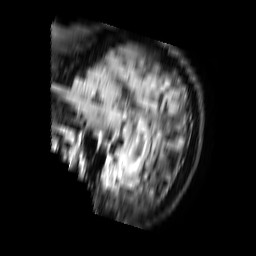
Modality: FLAIR
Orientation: sagittal
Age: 58
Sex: male
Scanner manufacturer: philips
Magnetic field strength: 3 T
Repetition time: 11 s
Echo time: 0.12 s